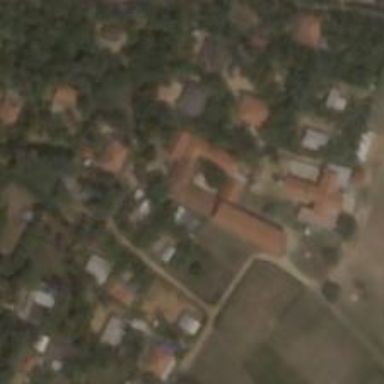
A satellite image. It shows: School.